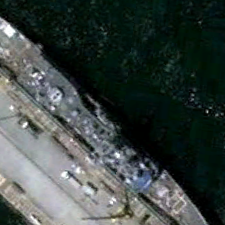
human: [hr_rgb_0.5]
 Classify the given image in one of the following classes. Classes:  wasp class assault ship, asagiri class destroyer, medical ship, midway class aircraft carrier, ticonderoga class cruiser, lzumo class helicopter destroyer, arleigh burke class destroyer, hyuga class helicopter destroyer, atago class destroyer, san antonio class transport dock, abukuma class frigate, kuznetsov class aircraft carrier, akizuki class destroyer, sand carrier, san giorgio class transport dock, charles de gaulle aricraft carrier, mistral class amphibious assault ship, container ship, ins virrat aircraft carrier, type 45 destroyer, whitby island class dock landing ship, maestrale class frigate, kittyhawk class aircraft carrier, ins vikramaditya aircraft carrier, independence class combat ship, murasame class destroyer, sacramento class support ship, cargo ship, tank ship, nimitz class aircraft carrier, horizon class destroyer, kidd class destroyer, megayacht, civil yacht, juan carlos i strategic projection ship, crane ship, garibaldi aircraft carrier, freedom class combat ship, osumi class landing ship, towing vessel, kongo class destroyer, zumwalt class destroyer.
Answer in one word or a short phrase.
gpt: Ticonderoga class cruiser